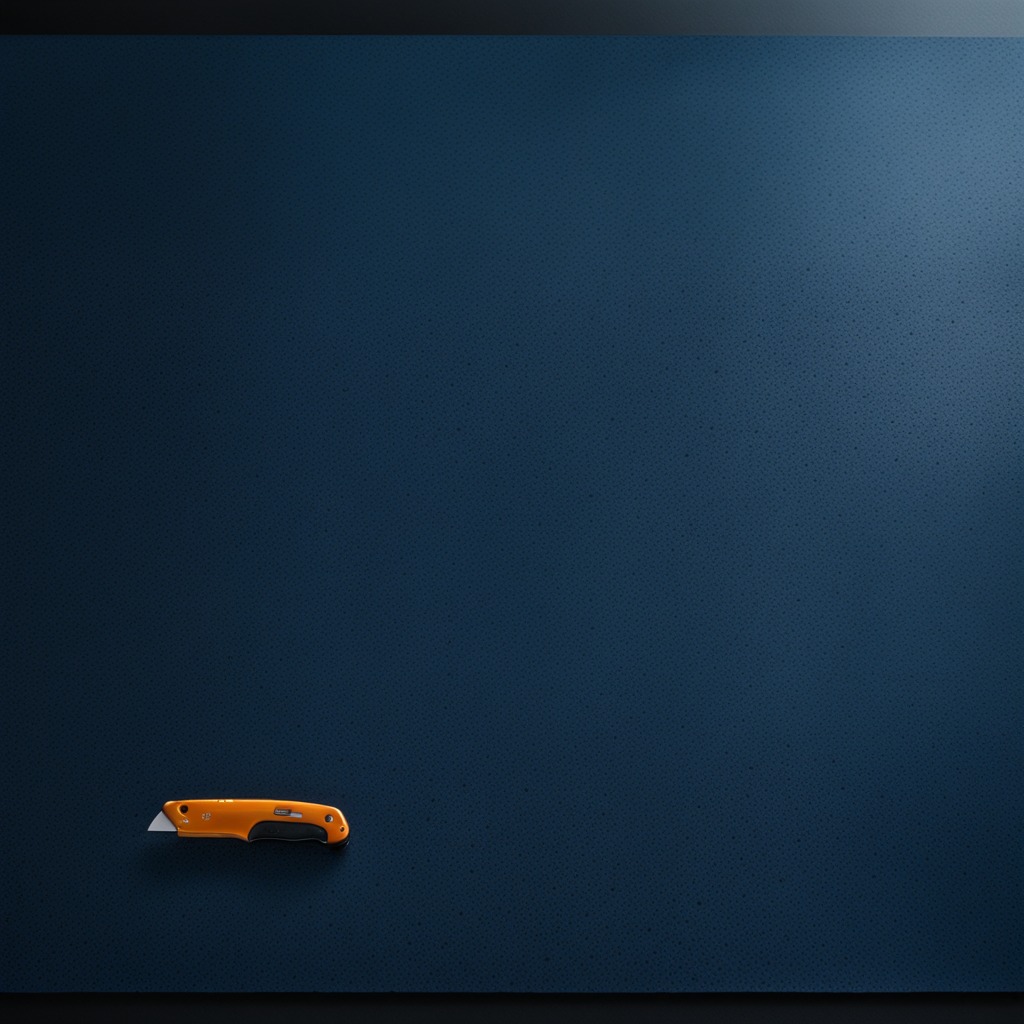
A utility knife is lying on the clean granite tabletop inside a workshop at night with soft shadows beneath the mat.